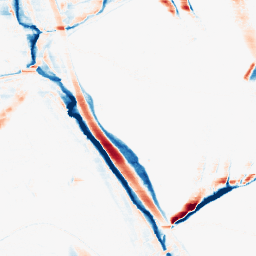
Category: morphological
Decomposition family: morphological_rect
Decomposition parameters: operation: average
width: 20
height: 3
Upsampling method: bspline
Upsampling parameters: scale: 2
Upsampling scale: 2